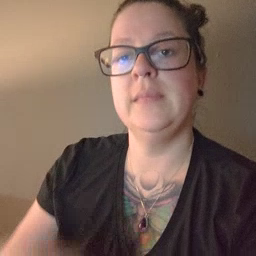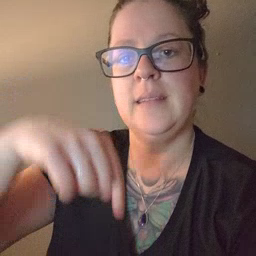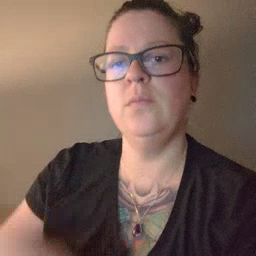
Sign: down